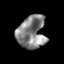
Tissue: prostate
Cell type: T cells
Senescence score: 0.3262
Nuclear area (px): 897
Mean DAPI intensity: 133.305